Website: home-depot
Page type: customer-info-address
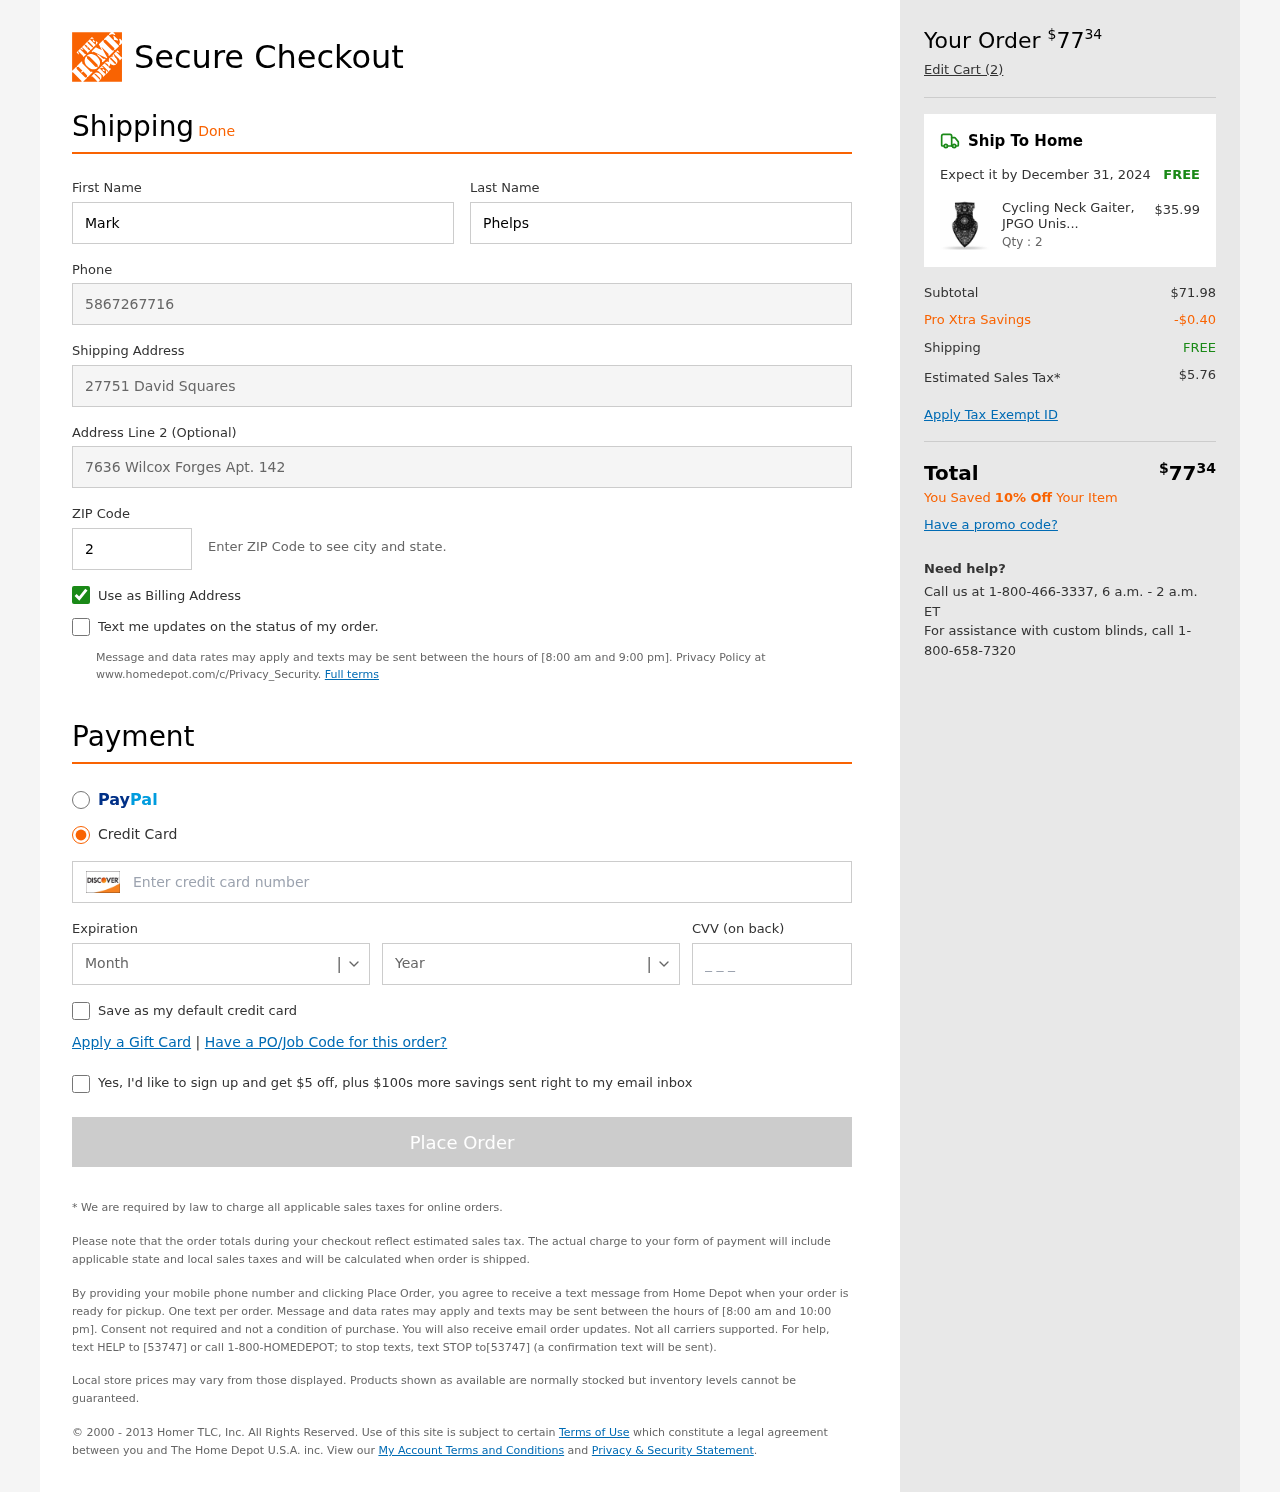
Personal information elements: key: PII_CARD_CVV
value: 681
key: PII_CARD_EXPIRY_MONTH
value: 06
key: PII_CARD_EXPIRY_YEAR
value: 28
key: PII_CARD_NUMBER
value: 6597 6523 2212 4359
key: PII_FIRSTNAME
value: Mark
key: PII_LASTNAME
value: Phelps
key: PII_PHONE
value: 5867267716
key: PII_POSTCODE
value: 25736
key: PII_STREET
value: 27751 David Squares
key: PII_STREET2
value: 7636 Wilcox Forges Apt. 142
Product elements: key: PRODUCT1_NAME
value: Cycling Neck Gaiter, JPGO Unisex Elastic Bandana Headband Cool Headwear Windproof Scarf, 1 Pack, Bla
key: PRODUCT1_PRICE
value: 35.99
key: PRODUCT1_QUANTITY
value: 2
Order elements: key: ORDER_TOTAL
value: $7734
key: ORDER_NUM_ITEMS
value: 2
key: ORDER_DELIVERY_DATE
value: December 31, 2024
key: ORDER_SHIPPING_COST
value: FREE
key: ORDER_SUBTOTAL
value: $71.98
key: ORDER_DISCOUNT
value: -$0.40
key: ORDER_SHIPPING_COST2
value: FREE
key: ORDER_TAX
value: $5.76
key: ORDER_TOTAL2
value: $7734
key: ORDER_SAVINGS_MESSAGE
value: You Saved 10% Off Your Item